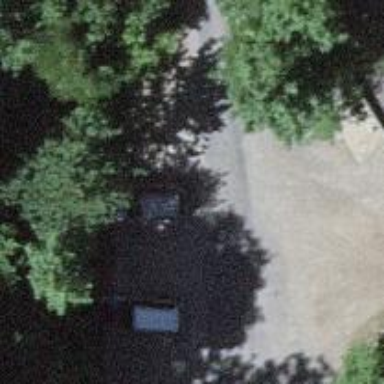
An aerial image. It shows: Parking area with gravel surface.